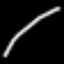
Label: line